Aerial crown-view tile of a tropical tree (Barro Colorado Island, Panama), acquired 20250818:
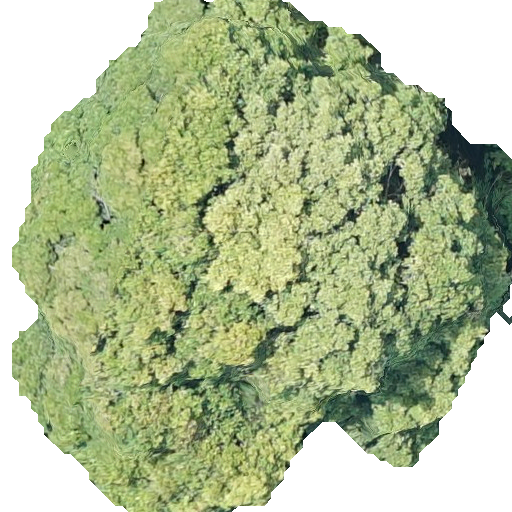
Species: Prioria copaifera
GBIF accepted scientific name: Prioria copaifera
Crown area: 281.015 m²